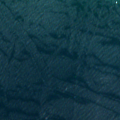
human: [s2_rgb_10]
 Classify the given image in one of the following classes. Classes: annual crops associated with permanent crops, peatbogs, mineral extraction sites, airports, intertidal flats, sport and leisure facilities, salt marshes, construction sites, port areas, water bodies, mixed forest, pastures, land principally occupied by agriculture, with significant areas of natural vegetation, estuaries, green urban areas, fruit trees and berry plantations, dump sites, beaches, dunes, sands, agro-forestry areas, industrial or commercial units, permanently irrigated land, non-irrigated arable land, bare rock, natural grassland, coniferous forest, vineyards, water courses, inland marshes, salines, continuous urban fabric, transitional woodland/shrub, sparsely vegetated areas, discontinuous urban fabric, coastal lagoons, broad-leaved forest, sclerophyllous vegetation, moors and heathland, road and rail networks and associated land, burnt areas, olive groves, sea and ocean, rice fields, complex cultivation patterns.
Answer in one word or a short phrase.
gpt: sea and ocean